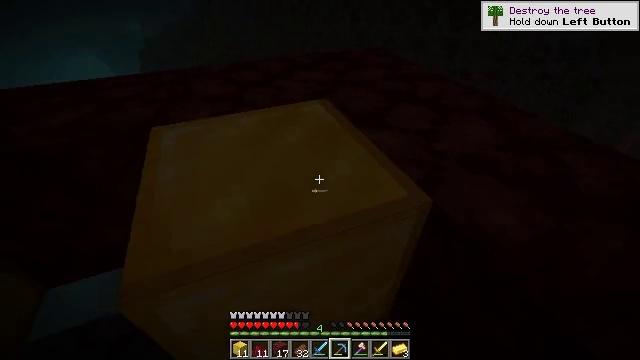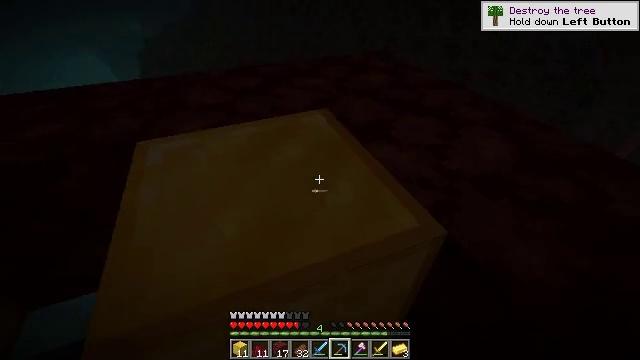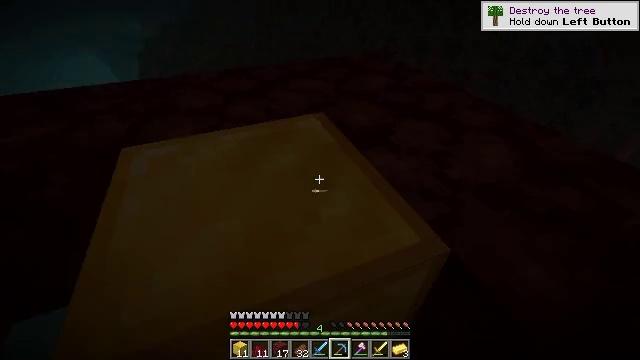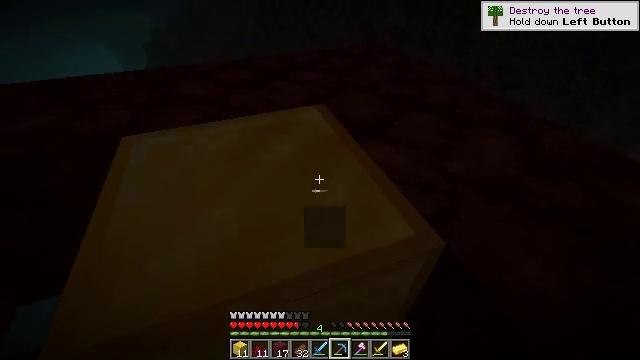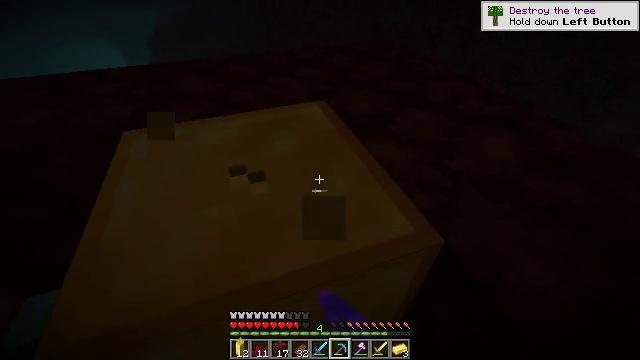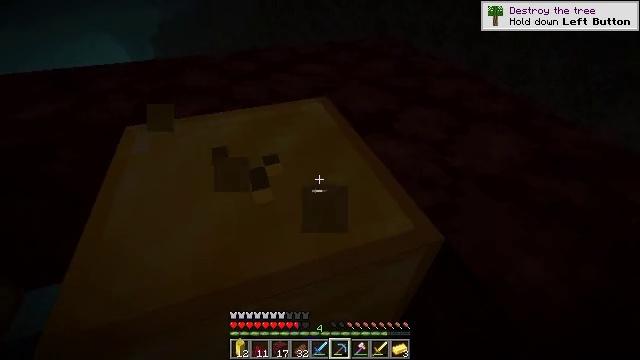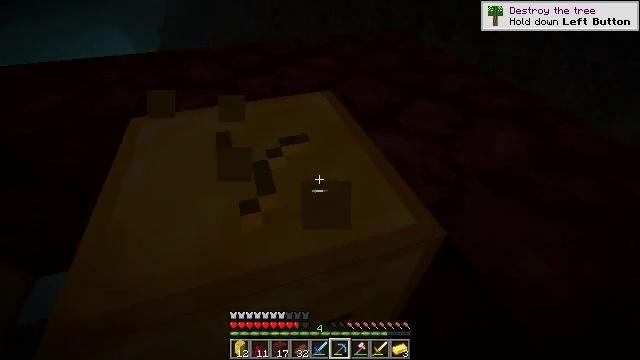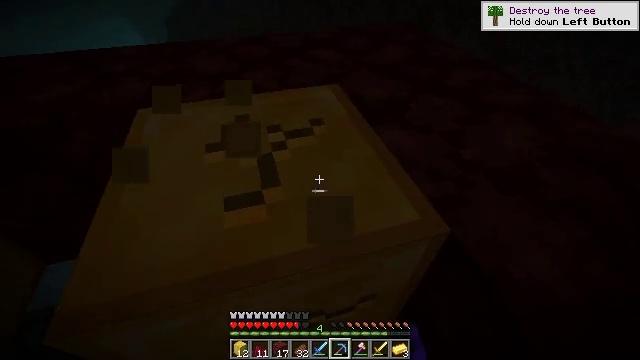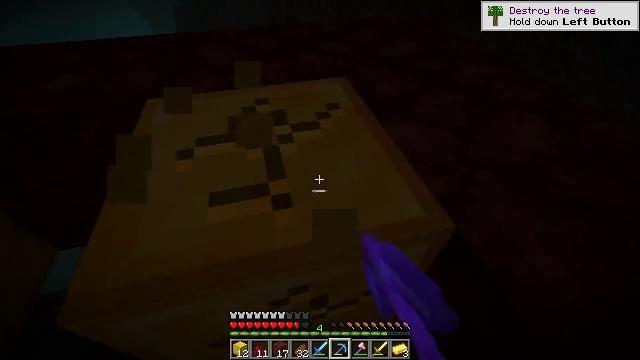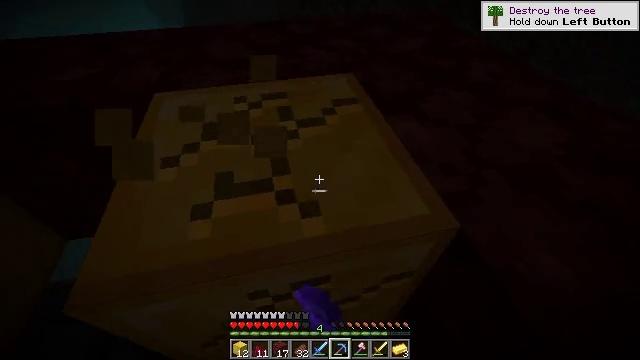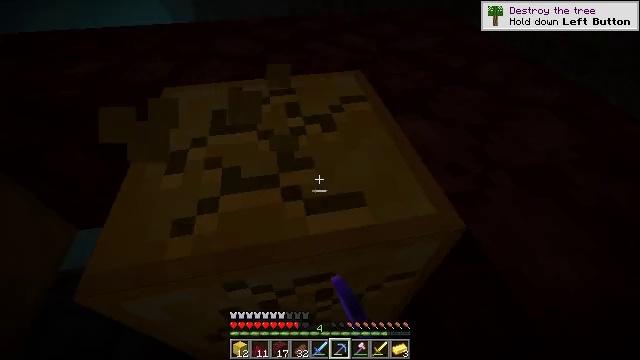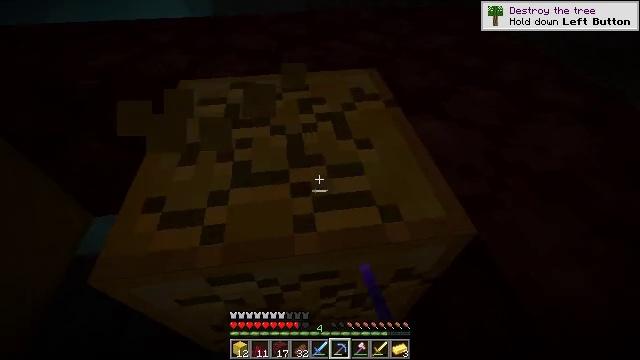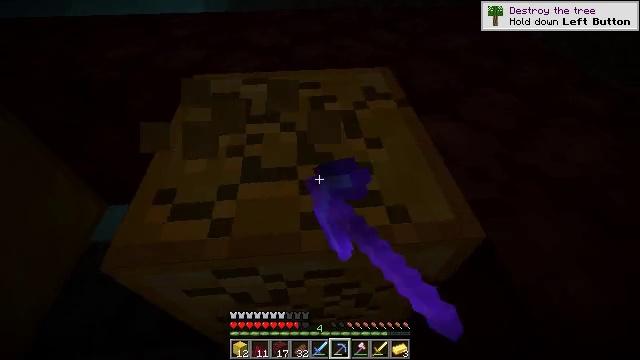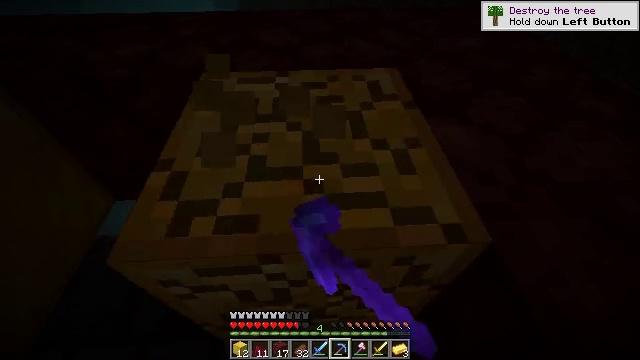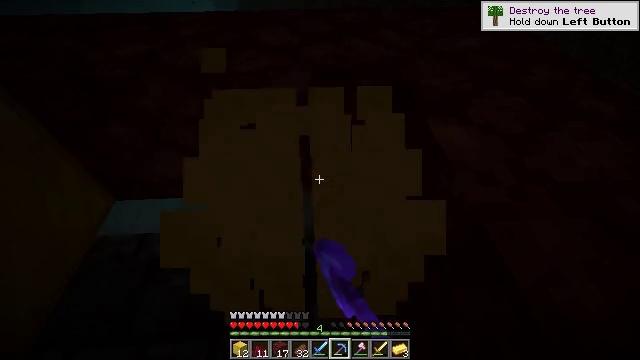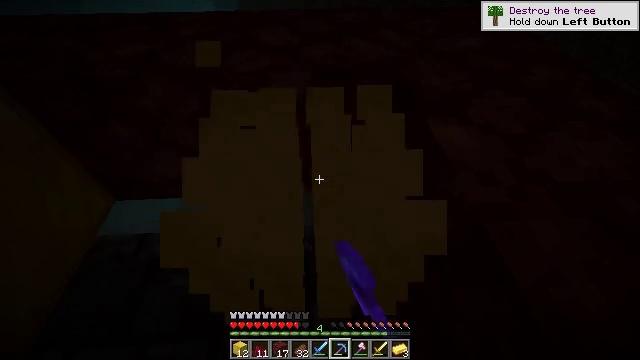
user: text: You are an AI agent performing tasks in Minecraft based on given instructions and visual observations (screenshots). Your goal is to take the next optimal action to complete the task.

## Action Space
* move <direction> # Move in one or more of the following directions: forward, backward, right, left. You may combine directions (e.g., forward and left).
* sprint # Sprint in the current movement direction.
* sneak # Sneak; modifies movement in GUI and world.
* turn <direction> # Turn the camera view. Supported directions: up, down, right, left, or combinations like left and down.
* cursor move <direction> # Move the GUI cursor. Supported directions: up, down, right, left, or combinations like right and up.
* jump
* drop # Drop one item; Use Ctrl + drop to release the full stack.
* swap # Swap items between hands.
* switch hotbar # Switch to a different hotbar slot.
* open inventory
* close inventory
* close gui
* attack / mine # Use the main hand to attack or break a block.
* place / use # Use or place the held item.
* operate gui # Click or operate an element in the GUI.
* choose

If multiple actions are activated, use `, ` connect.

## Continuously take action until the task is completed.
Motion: motion action
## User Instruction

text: Retrieve the valuable gold block.
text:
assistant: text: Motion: no_op
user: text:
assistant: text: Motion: no_op
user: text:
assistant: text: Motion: turn left and down, attack / mine
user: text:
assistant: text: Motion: attack / mine
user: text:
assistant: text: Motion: attack / mine
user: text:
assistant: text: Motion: turn left and down, attack / mine
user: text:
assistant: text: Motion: turn left and down, attack / mine
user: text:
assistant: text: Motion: turn left and down, attack / mine
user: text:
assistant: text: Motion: turn left, attack / mine
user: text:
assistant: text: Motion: turn left, attack / mine
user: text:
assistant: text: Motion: turn left, attack / mine
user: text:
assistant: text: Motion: turn left, attack / mine
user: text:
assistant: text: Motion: turn left, attack / mine
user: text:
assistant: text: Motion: attack / mine
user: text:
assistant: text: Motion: attack / mine
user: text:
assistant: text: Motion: attack / mine
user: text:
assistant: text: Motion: attack / mine
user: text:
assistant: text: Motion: attack / mine
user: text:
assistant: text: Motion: attack / mine
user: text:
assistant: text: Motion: attack / mine
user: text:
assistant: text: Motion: turn right, attack / mine
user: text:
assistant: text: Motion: turn right
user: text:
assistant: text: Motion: turn right
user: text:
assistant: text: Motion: turn right
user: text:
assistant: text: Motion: move forward and move left, turn right
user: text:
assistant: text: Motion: move forward and move left, turn right
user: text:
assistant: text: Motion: move forward and move left, turn right
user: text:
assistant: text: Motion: move forward and move left, turn right
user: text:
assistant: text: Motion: move forward, turn right
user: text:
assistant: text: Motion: turn right